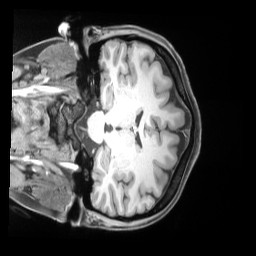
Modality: T1w
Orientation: coronal
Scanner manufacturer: siemens
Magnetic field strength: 3 T
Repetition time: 2.53 s
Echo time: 0.00169 s